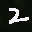
Label: 2